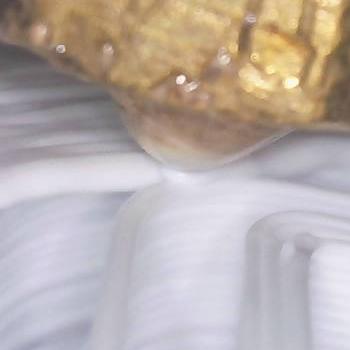
Flow rate: 238%